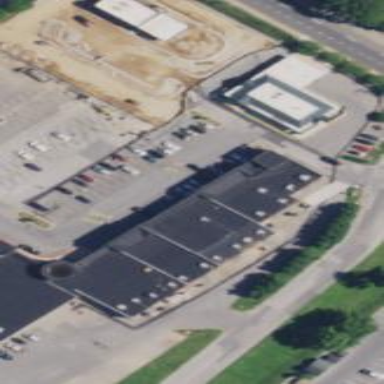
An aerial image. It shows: Retail building.